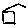
Label: square